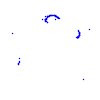
Particle: pion